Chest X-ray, PA view. Patient: 34 years old, sex F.
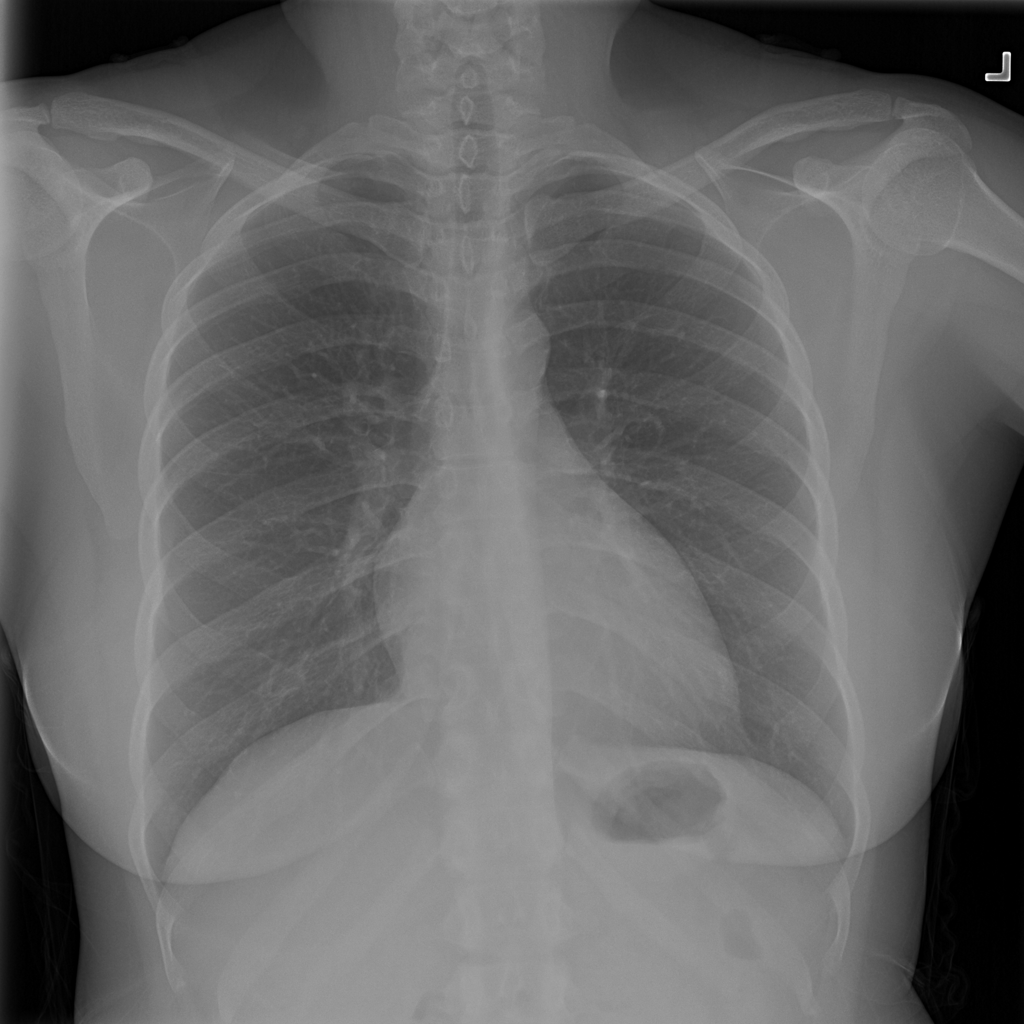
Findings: No Finding